Aerial crown-view tile of a tropical tree (Barro Colorado Island, Panama), acquired 20250124:
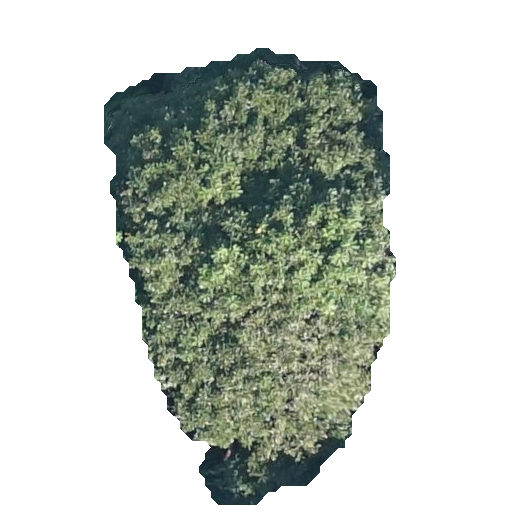
Species: Dipteryx oleifera
GBIF accepted scientific name: Dipteryx oleifera
Crown area: 146.262 m²